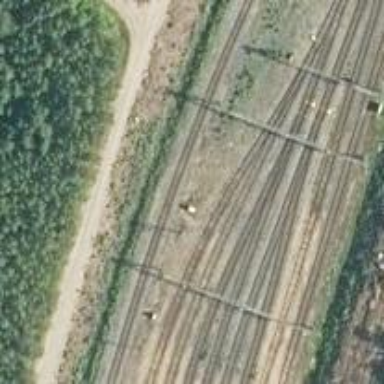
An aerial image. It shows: Railway signal.